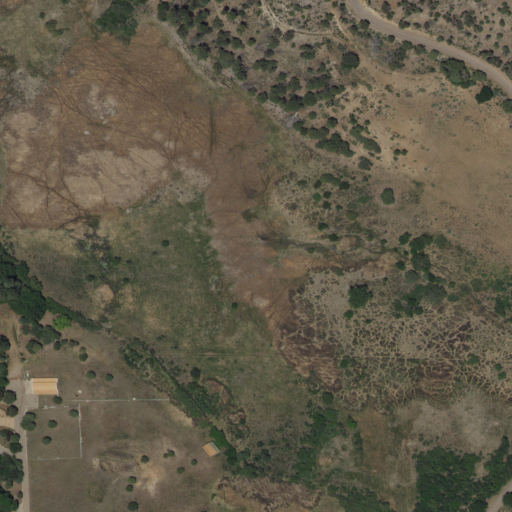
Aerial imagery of valley in New Mexico named Nelson Canyon containing evergreen forest, shrub, grassland, and open development